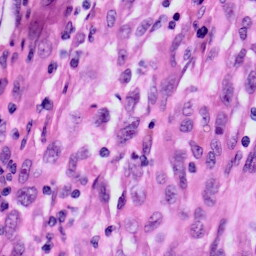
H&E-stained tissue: Skin